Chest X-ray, PA view. Patient: 30 years old, sex F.
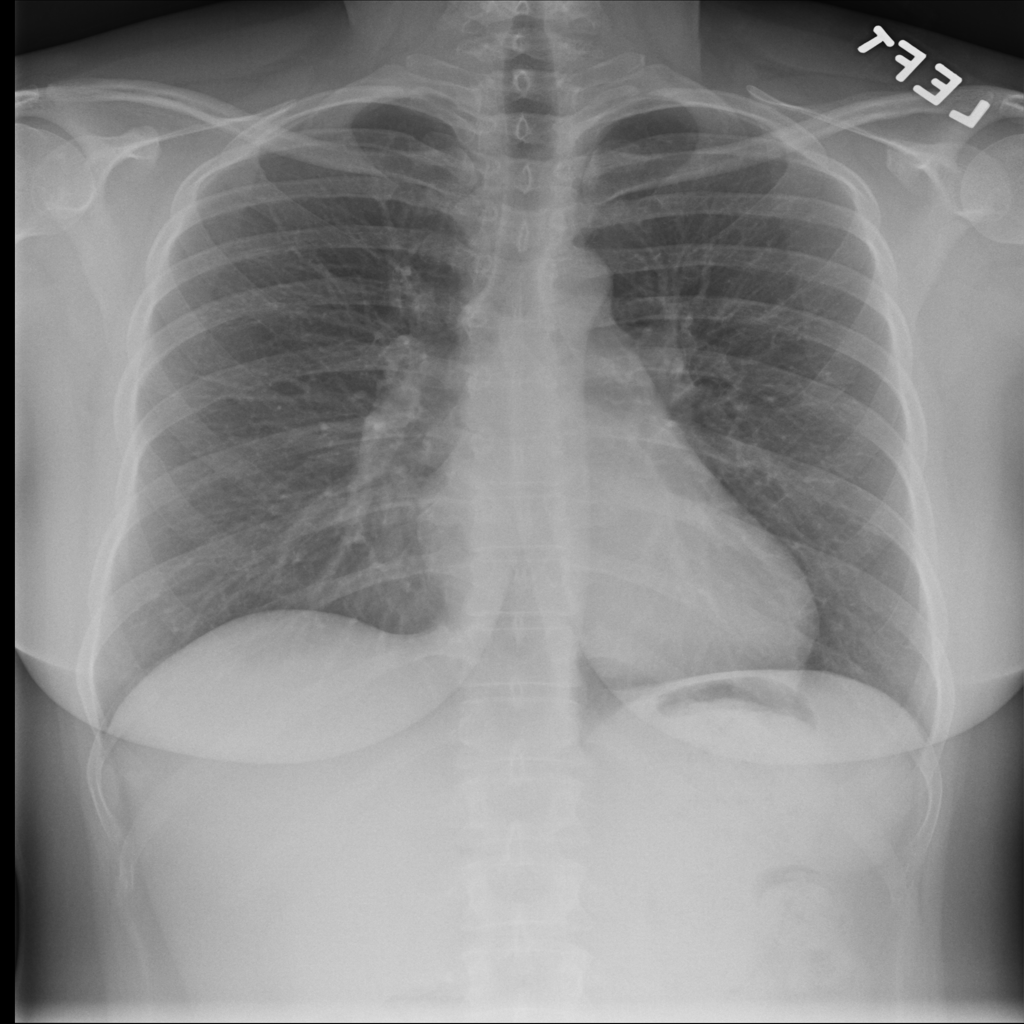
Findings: No Finding